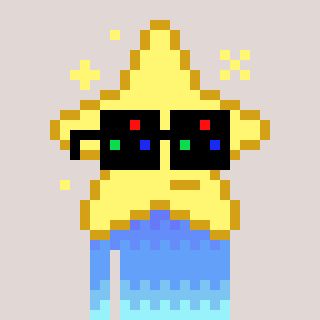
a pixel art character with square black sunglasses, a star-shaped head and a rust-colored body on a warm background